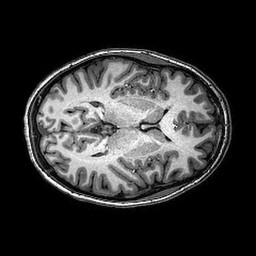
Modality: T1w
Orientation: axial
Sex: female
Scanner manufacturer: philips
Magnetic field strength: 3 T
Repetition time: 0.008215 s
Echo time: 0.00378 s